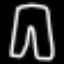
Label: pants